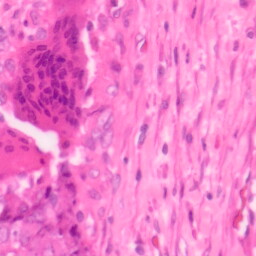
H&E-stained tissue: Colon